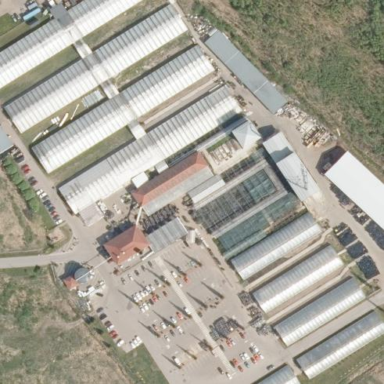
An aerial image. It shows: Garden center specializing in greenhouse horticulture.